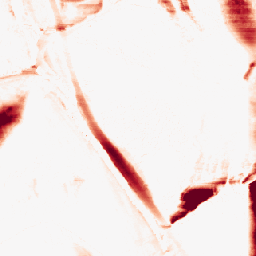
Category: morphological
Decomposition family: morphological_ellipse
Decomposition parameters: operation: opening
width: 5
height: 50
Upsampling method: area
Upsampling parameters: scale: 8
Upsampling scale: 8